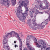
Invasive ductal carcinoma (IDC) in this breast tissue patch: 0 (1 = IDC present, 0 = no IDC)